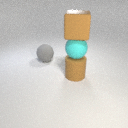
large gray rubber sphere behind large brown rubber cylinder